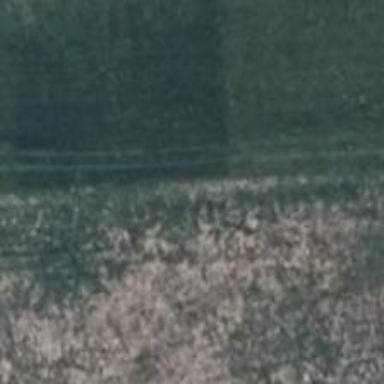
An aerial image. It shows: Grassy track with grade5 tracktype.